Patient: sex F, age 60
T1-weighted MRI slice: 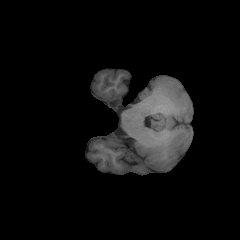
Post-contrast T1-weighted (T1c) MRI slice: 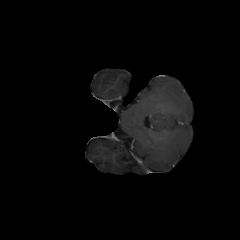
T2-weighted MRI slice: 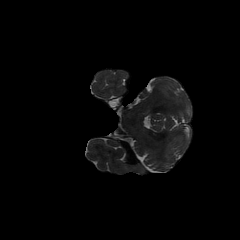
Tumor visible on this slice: no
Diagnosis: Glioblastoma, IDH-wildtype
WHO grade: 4